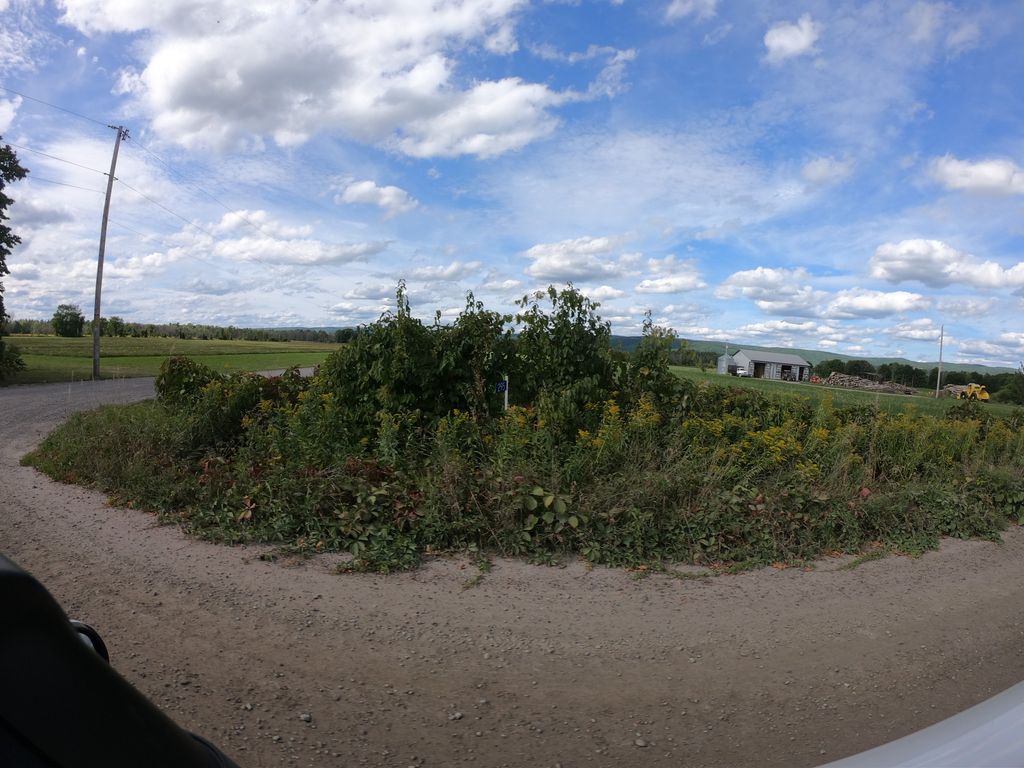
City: ottawa-gatineau